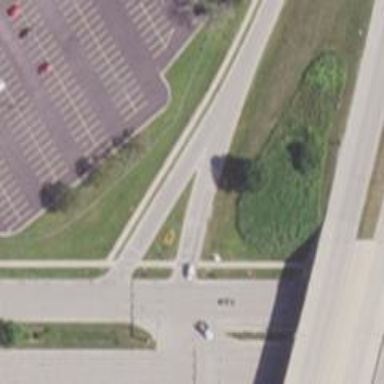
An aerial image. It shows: Primary link highway with asphalt surface.